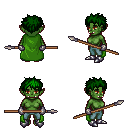
a pixel art fantasy rpg character, female body template, orc, green skin, green cape, teal pants, green bedhead hairstyle, metal gloves, metal boots, spear, four views (front, back, left, right), 2x2 character sprite sheet, small pixel art, hard edges, no anti-aliasing